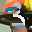
Label: 3